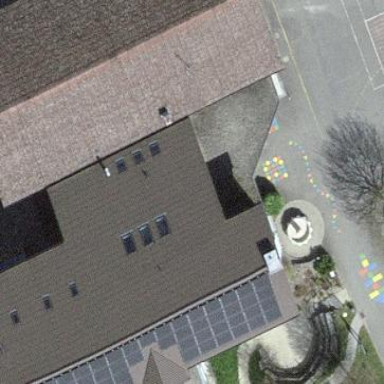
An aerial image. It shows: School building.